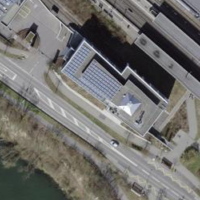
EUNIS habitat code: 25
Species observed at this site:
Geranium robertianum